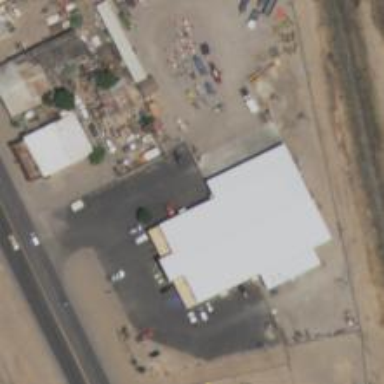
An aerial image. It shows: Hardware shop located within building.